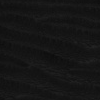
Atmospheric dust classification: not_dusty